Question: When you long press on an email in Gmail application the dialog box is shown. I'm wondering is it just a dialog or an activity represented as dialog? Thank you.

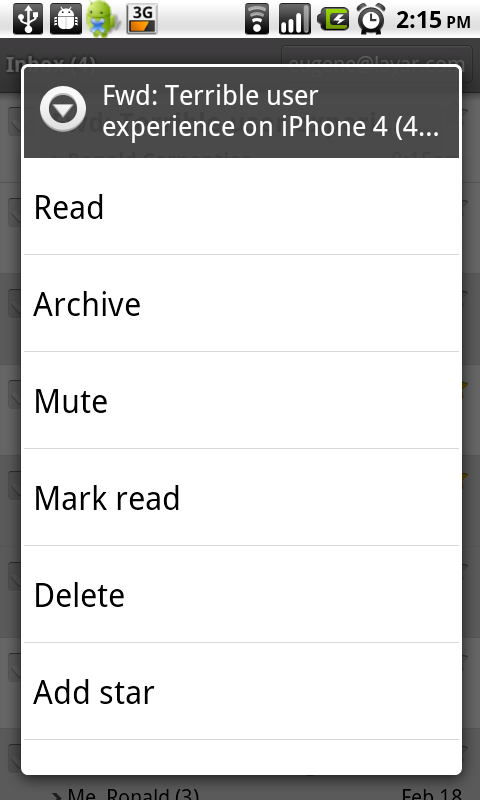
Answer: Probably it should be a 'Dialog' and when you select/click the item it may be open an 'Activity' based on the type of commands. However an 'Activty' can be displayed as a 'Dialog' but here as the items in the dialog are related to the context of the same activty therfore it can't be a new activty here.